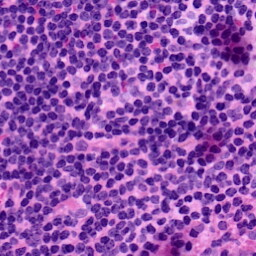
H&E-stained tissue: LymphNode